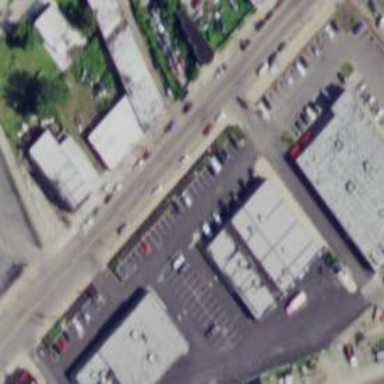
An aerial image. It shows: Alley classified as service road.